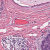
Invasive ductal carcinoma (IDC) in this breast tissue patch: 0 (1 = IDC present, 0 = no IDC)